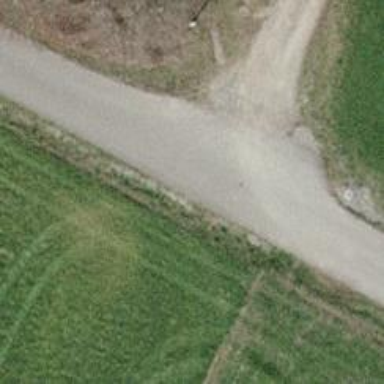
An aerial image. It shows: Asphalt track with grade1 surface.